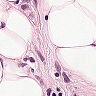
Metastatic tissue present: yes